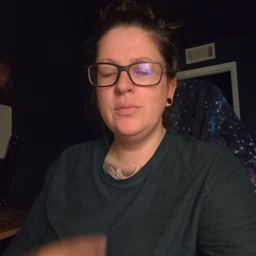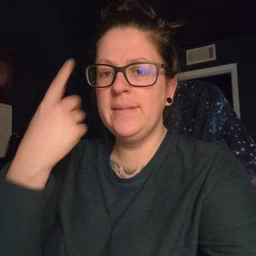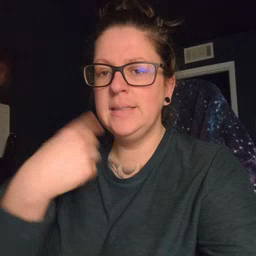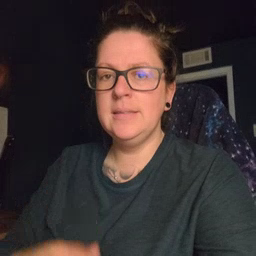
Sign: face